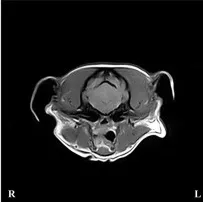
T1-weighted (T1W) post contrast. Transverse images at the level of the caudal cerebellar peduncles revealed an intra-axial well demarcated lesion to the right of the midline consistent with an ischemic stroke affecting the right rostral cerebellar artery. The lesion (indicated by arrows) is hyperintense compared to normal gray matter on T2W sequences and hypo- to isointense on T1W sequences.
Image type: radiology (mri)